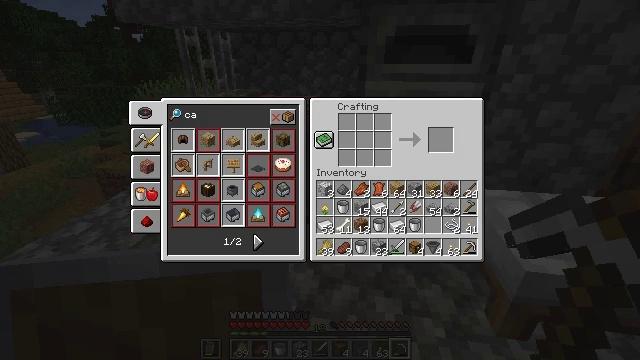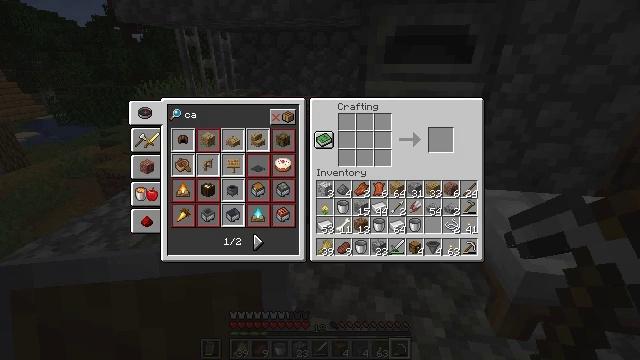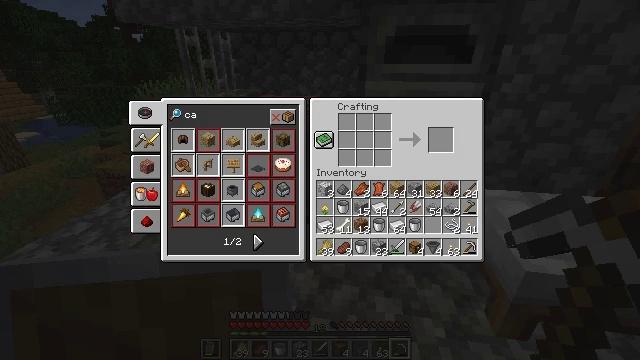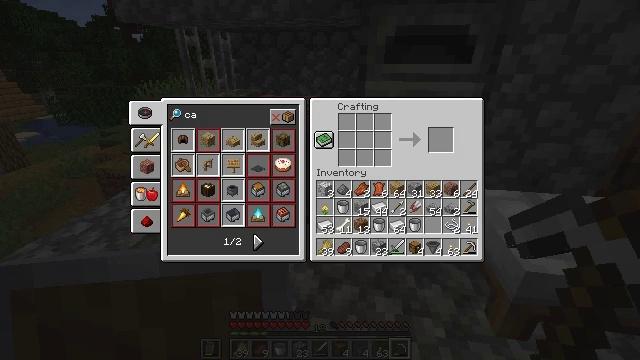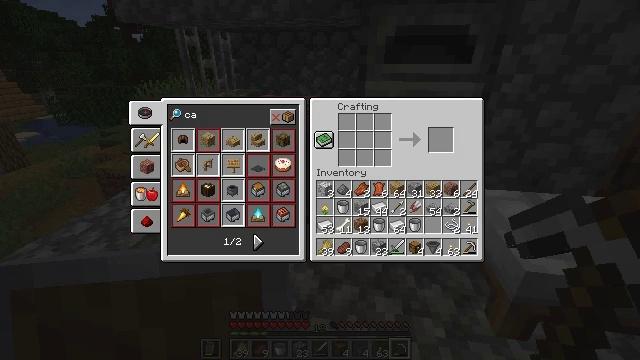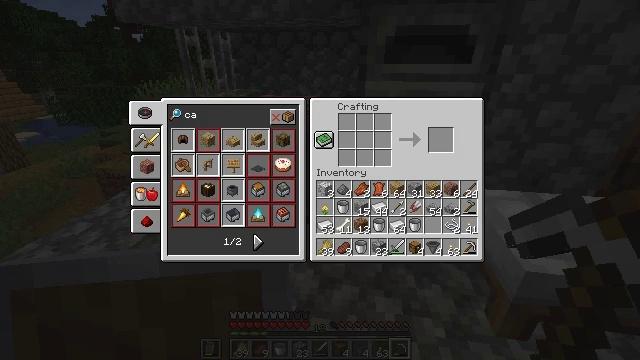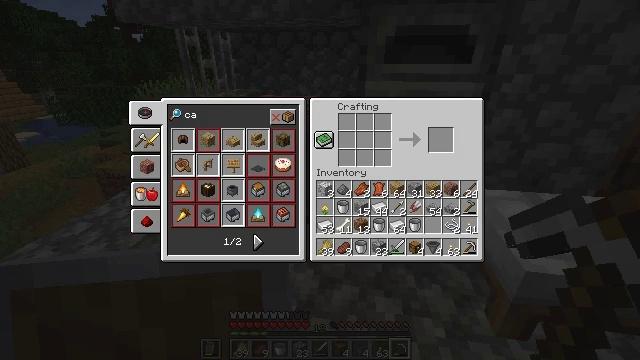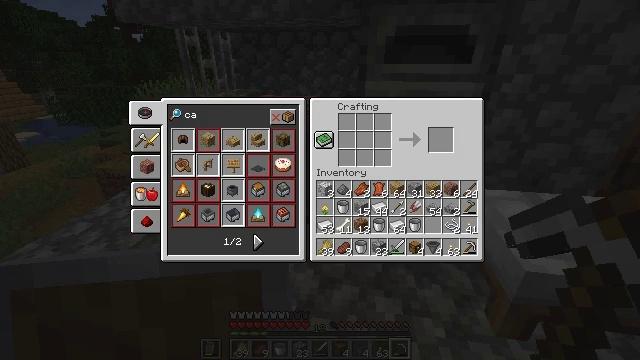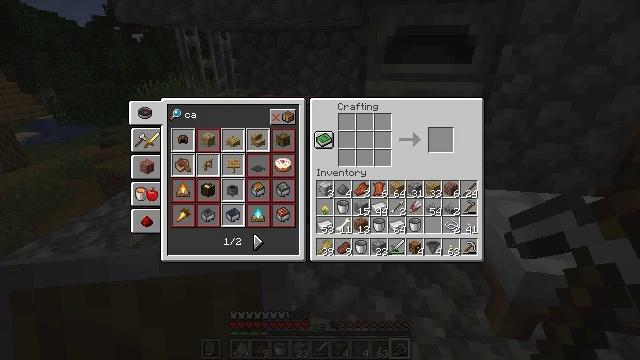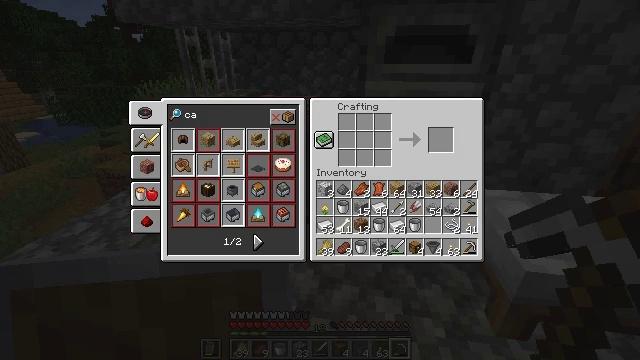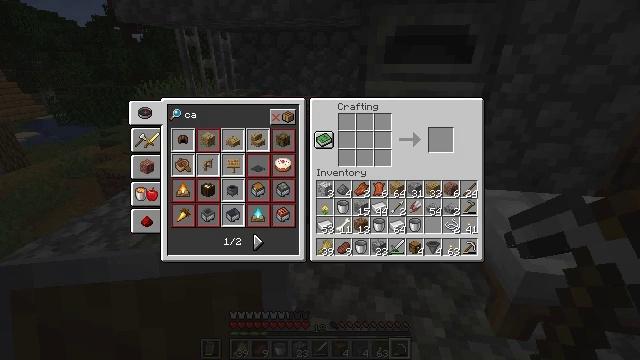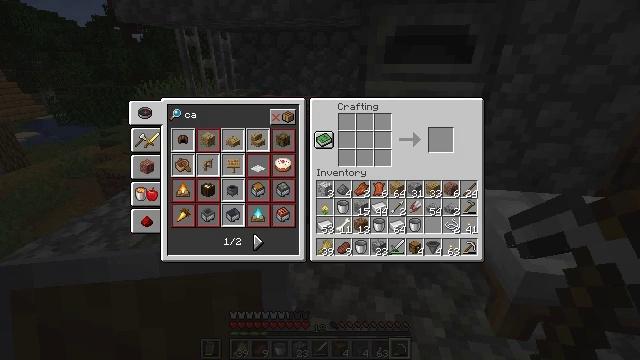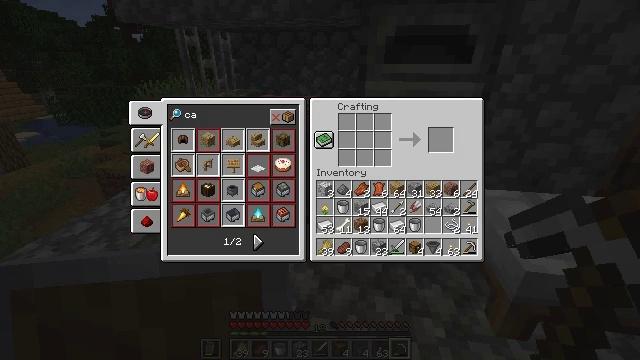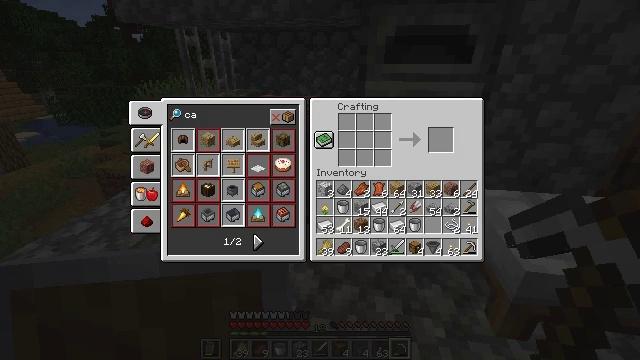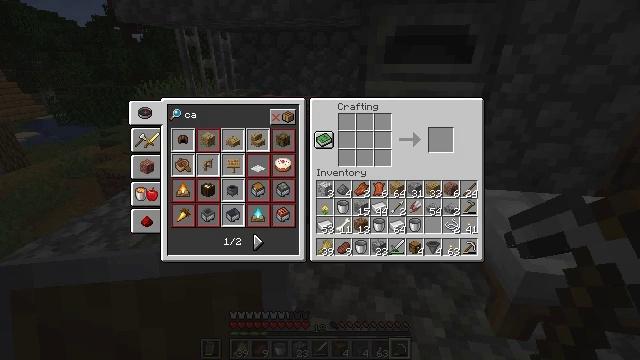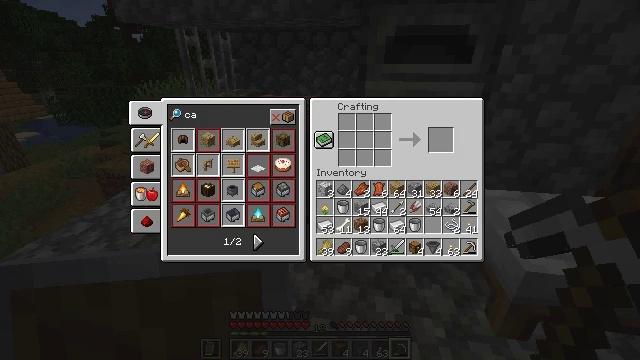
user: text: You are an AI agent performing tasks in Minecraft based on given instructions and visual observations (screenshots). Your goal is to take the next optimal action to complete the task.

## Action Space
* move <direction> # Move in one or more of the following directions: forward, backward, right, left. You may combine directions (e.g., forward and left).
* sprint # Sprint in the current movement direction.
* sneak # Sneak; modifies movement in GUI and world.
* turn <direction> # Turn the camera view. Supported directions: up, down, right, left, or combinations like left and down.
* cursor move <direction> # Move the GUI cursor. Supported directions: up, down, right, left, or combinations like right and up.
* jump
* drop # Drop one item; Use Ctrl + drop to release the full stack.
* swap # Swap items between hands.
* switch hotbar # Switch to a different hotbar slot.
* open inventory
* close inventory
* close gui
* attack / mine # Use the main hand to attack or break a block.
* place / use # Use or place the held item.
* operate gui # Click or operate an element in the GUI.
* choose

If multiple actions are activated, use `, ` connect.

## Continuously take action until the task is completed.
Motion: motion action
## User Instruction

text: Open the crafting interface to craft an oak sign.
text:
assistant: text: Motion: no_op
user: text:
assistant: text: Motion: no_op
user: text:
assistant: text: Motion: no_op
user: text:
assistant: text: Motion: no_op
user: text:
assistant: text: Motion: no_op
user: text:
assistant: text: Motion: no_op
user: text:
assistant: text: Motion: no_op
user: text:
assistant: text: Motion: no_op
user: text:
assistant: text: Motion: no_op
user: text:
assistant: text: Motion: no_op
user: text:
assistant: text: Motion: no_op
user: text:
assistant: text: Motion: no_op
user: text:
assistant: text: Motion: no_op
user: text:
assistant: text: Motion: no_op
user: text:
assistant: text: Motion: no_op
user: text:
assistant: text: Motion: no_op
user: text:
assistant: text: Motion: no_op
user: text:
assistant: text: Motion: no_op
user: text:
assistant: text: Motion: no_op
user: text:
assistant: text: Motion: no_op
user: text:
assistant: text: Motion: no_op
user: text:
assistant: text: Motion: no_op
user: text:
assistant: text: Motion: attack / mine
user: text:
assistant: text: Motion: attack / mine
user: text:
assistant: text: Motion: no_op
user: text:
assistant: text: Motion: turn left
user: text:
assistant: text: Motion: turn left
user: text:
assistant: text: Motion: turn left
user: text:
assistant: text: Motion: turn left
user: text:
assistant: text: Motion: turn left